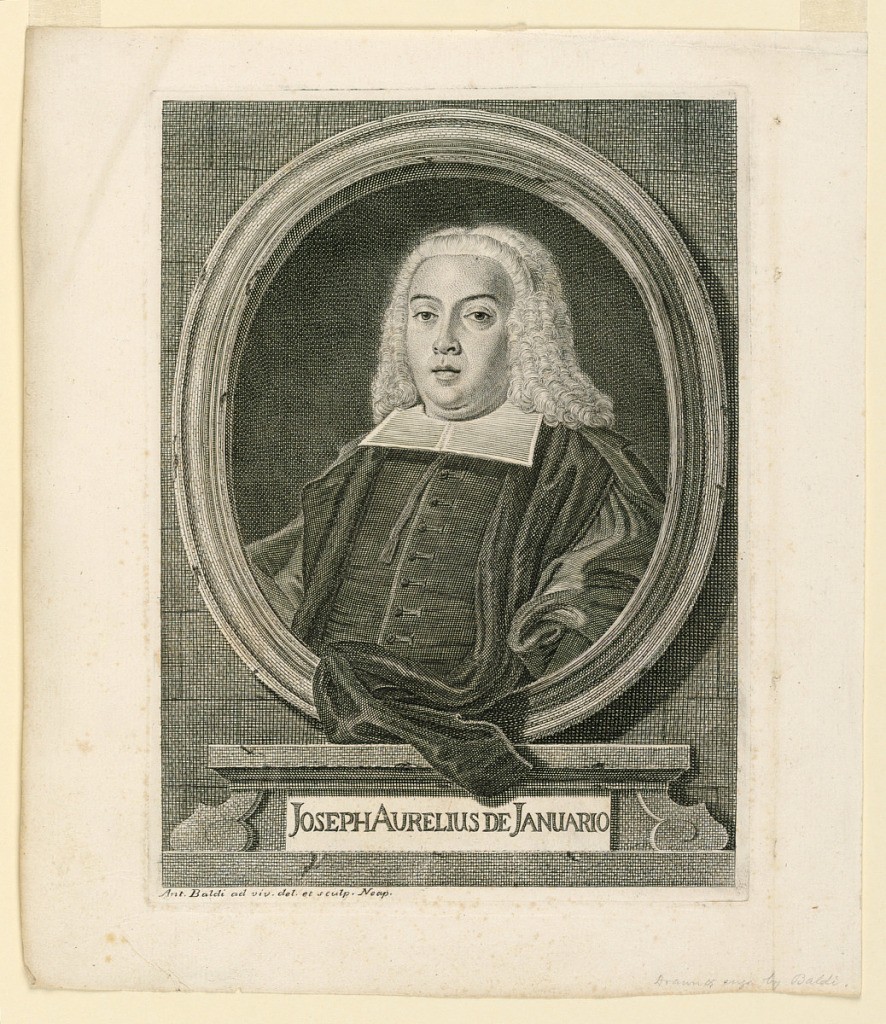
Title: Portrait of Joseph Aurelius de Januario
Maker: Antonio Baldi, Italian, 1692 - 1773
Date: ca. 1760
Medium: Line and stipple engraving
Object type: Print
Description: Half-length in three-quarter view toward right. The sitter is wearing a wig and a dark robe. The portrait is enclosed by an oval frame which imitates a window in a stone wall. Below the frame a small pedestal with inscription.